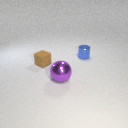
large purple metal sphere to the right of small brown rubber cube